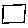
Label: square